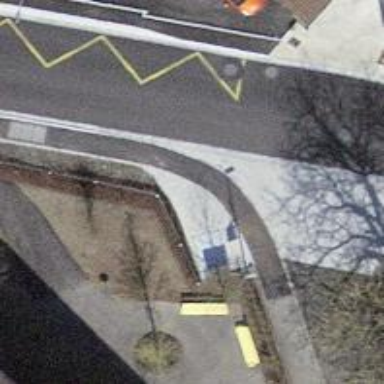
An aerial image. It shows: Bus stop with platform for public transport.